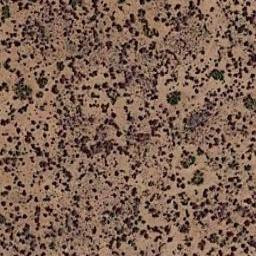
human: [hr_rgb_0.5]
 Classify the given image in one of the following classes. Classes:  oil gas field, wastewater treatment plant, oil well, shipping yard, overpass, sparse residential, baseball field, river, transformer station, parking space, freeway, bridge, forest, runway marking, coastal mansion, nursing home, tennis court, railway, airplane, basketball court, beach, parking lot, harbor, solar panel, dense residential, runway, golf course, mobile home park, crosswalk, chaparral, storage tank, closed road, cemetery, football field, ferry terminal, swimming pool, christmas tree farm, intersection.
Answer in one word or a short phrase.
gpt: chaparral